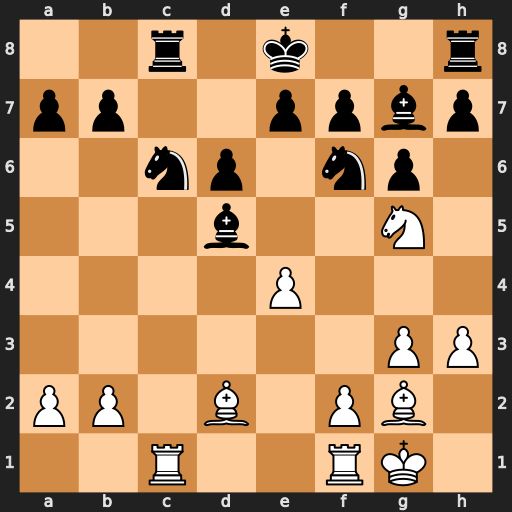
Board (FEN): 2r1k2r/pp2ppbp/2np1np1/3b2N1/4P3/6PP/PP1B1PB1/2R2RK1
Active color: w
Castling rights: k
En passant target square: -
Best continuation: exd5 Nxd5 Bxd5